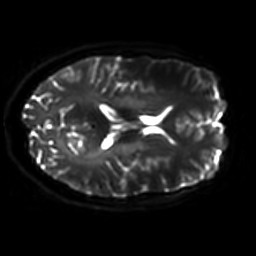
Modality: DWI
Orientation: axial
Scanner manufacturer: philips
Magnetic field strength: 7 T
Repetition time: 9.612 s
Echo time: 0.073 s